Question: I know this is not a programming question, and I need help with setting up Chipmunk. I have already wasted half a day on this and tried solutions from other similar postings...
But can anyone help me with the following errors ?

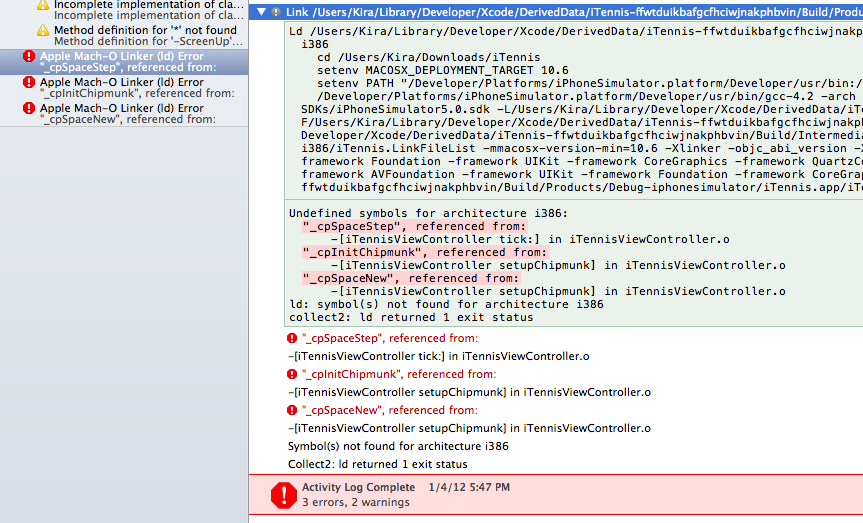
Answer: I got the issue resolved with just initializing a project under chipmunk. I had write/copy all the methods from my previous class, and it took some time to do that... but it was worth it in the end !